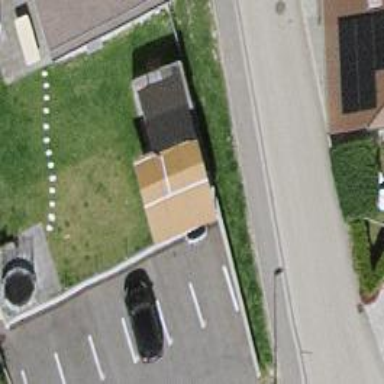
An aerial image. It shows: Group of garages.